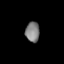
Tissue: lung
Cell type: T cells
Senescence score: 0.1951
Nuclear area (px): 278
Mean DAPI intensity: 126.881